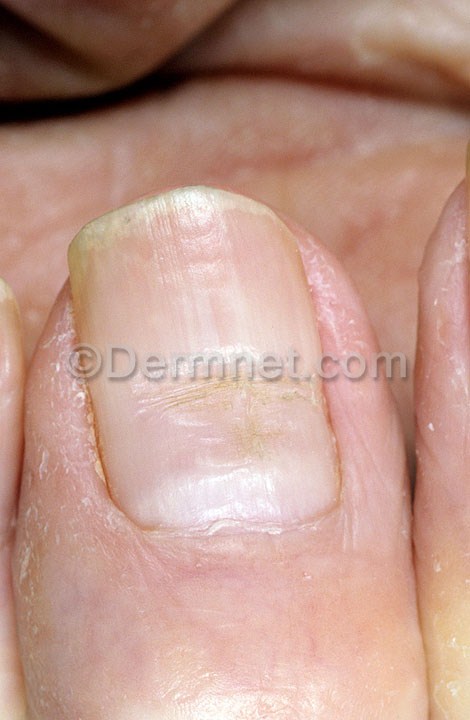
Disease: Nail Fungus and other Nail Disease